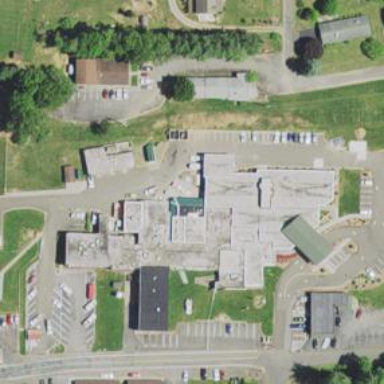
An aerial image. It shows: Hospital.